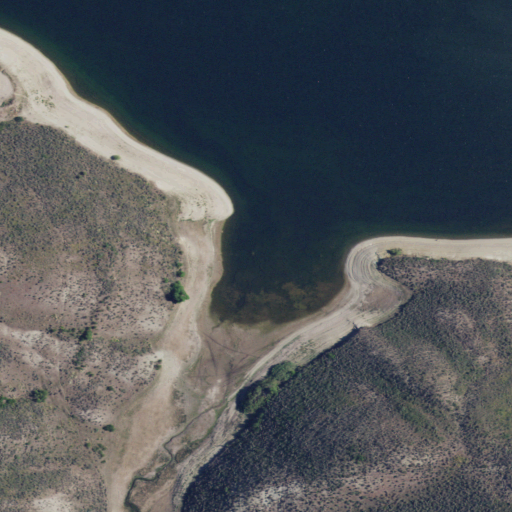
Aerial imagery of valley in Idaho named Susan Hollow containing shrub, open water, grassland, and medium intensity development